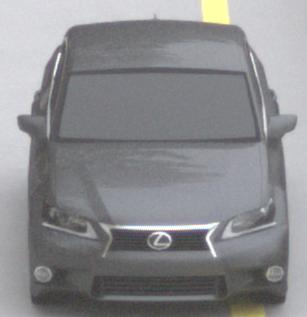
Make: Lexus
Model: GS 250
Detailed model: GS (L10)
Model produced from: 2012/06
Model produced until: 2013/12
Doors: 4
Color: gray
Road condition: dry road
Daytime: morning or afternoon
Contrast: low contrast